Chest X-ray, AP view. Patient: 57 years old, sex M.
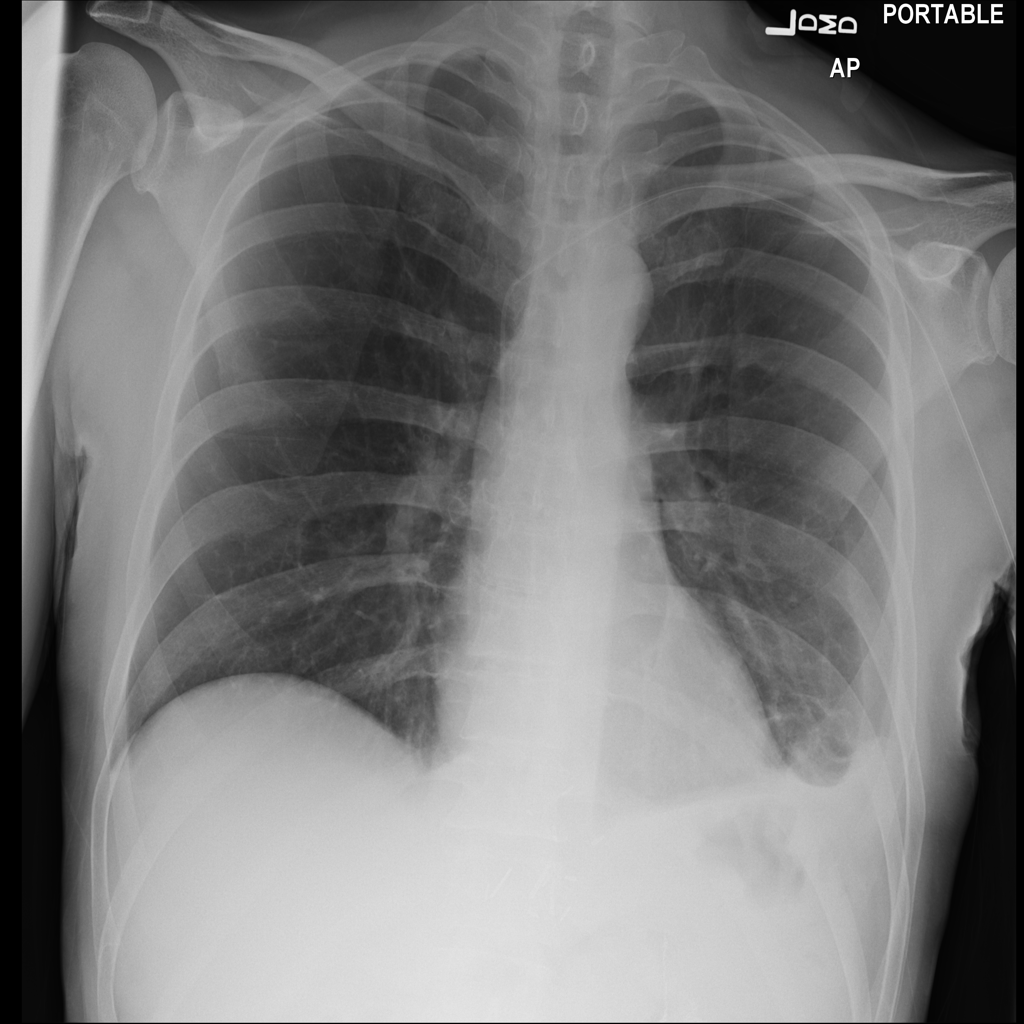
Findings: No Finding